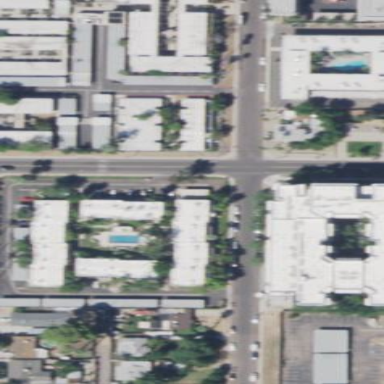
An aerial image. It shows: Residential area consisting of condominiums.